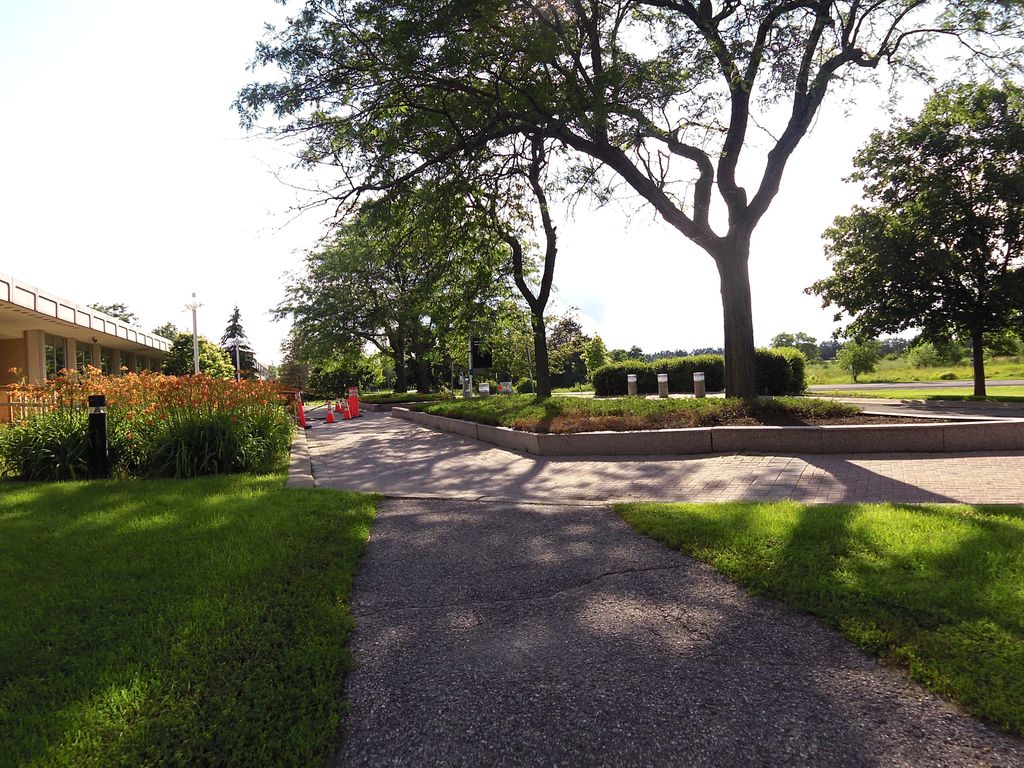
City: ottawa-gatineau